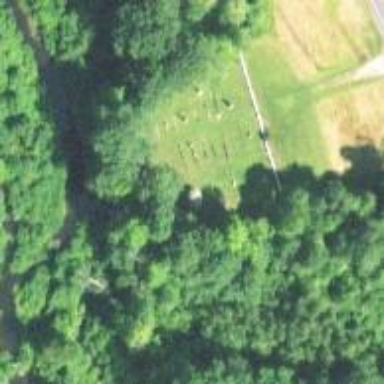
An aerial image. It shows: Private cemetery.